Question: I am following the MEAN stack series on PluralSight. I have reached a stage where I need to add a File Watcher in WebStorm 8 to Jade files.
The author in the video has the following path for his watcher program:
c:/nodist/bin/jade.cmd:

I cannot do the same as him because I do not have that directory! I have downloaded and extracted 'nodist' but all I see is a bunch of files (node.exe being among them, even though I had node.js installed before).
Plus, in the '/bin/' folder in the extracted nodist zip there is no 'jade.cmd'!
How can I get the 'jade.cmd' into the bin folder for nodist?
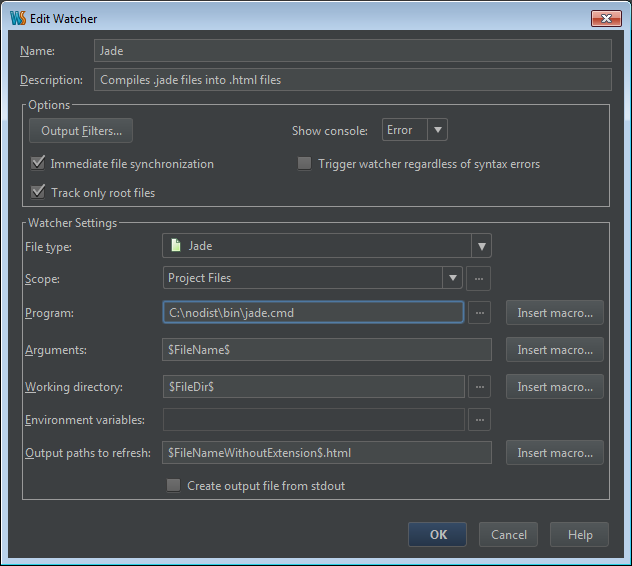
Answer: Install Jade using npm, like
'''
npm install jade -g
'''
jade.cmd will be created in your home directory, like
'''
C:\Users\your.name\AppData\Roaming\npm\jade.cmd
'''
and then specify this full path in the Jade file watcher